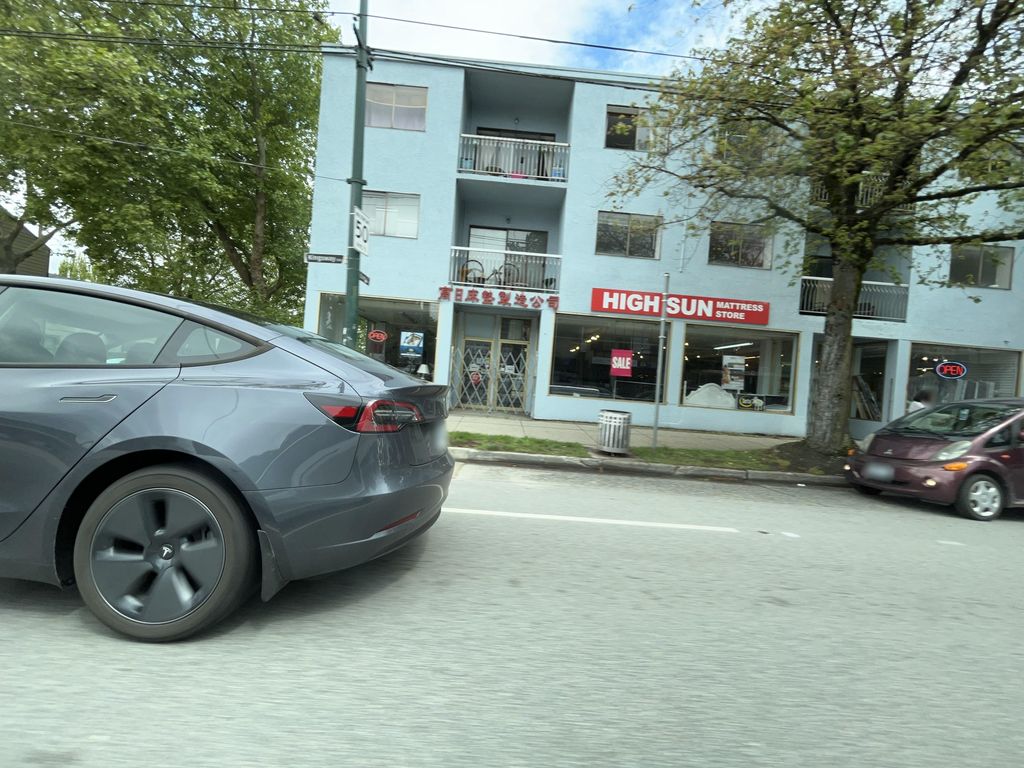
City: vancouver